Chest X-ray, AP view. Patient: 42 years old, sex M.
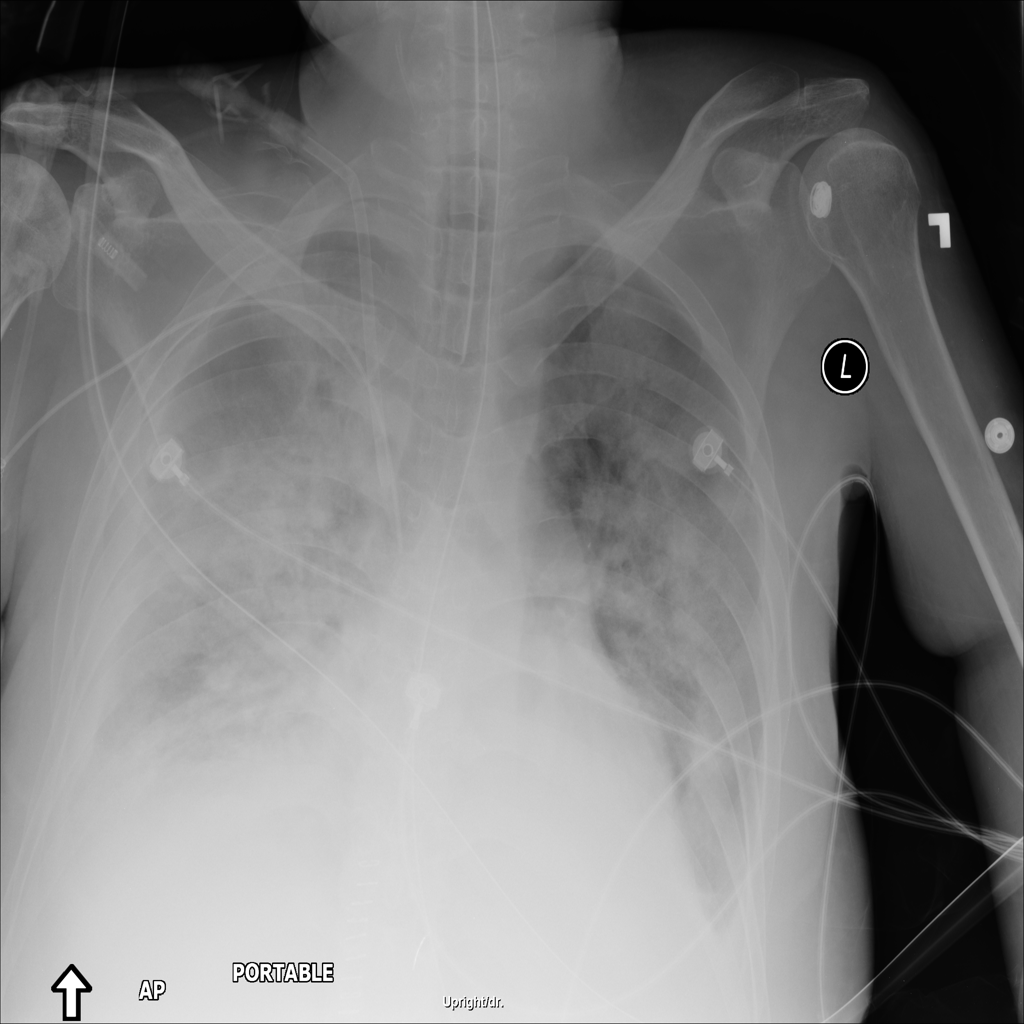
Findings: Effusion